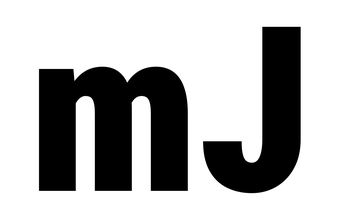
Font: Roboto_Condensed_Black